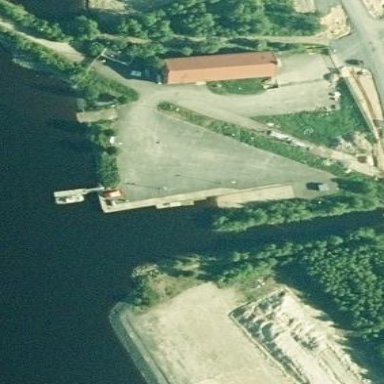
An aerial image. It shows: Sports centre specializing in sailing activities.